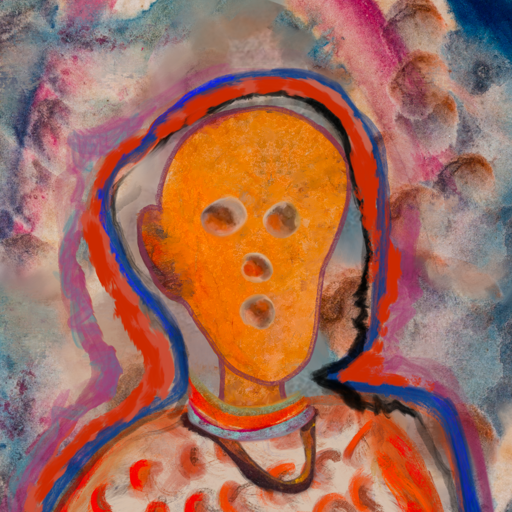
Background: Rupkatha, Head And Neck Front: Hypocrite, Face Front: Rupkatha, Bust: Rupkatha, Hair Front: Experience, Head Accessory: Blank, Second Necklace: Comrade, Necklace: Sisters, Baby: Blank